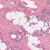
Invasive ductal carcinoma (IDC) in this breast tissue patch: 0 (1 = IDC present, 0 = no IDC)